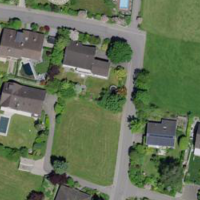
EUNIS habitat code: 55
Species observed at this site:
Hedera helix
Campanula trachelium